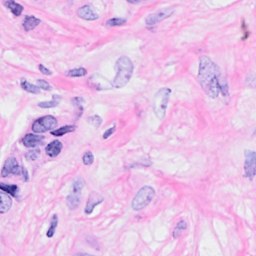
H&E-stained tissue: Breast